Question: I've got a CSS problem. My DIVs are laying out differently depending on when I run my web app from the web server versus my local VS2010 development server.
My three inside DIVs (preButtons, navContainer, postButtons) are all displayed inline when I run locally, but when I publish and run from IIS 7.5 web server there is a line break after each div.
Any idea what I'm missing?
Here is the HTML:
'''
<style type="text/css">
div#pager div
{
display: inline-block;
}
#navContainer
{
width: 340px;
height: 28px;
overflow: hidden;
position: relative;
}
#reel
{
position: absolute;
top: 0;
left: 0;
width: 0;
}
</style>
<div id="pager" class="buttons">
<div id="preButtons"></div>
<div id="navContainer">
<div id="reel">
</div>
</div>
<div id="postButtons"></div>
</div>
'''
UPDATE:
Here is a screenshot of the problem in action. The blue border is because I have the "pager" div selected in IE developer tools.

UPDATE:
At the end of the day my issue was two-fold.
My HTML & CSS needed to be cleaned up as was indicated, but also my site was opening in compatibility mode. This was because the option "Display Intranet Sites in Compatibility View" was checked positive under Tools --> Compatibility View Settings. I think was set automatically when my company deployed IE8 to our desktops.
Thanks for everyone's help!
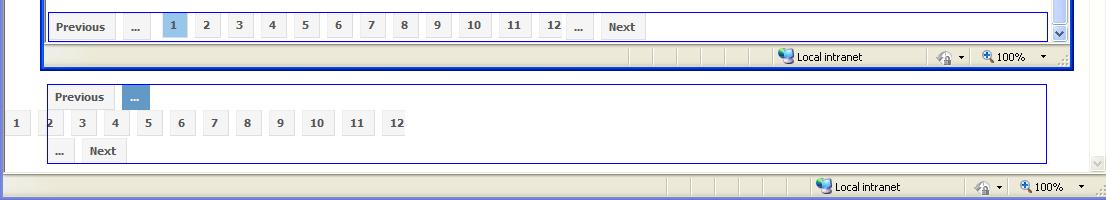
Answer: You can greatly simplify your code here. Take your three divs and put them in a container. Float all three left. Clear the float afterward. No more absolute positioning required. Done deal.
For example:
HTML:
'''
<div class="container">
<div class="floatleft"></div>
<div class="floatleft"></div>
<div class="floatleft"></div>
<div class="clear"></div>
</div>
'''
CSS:
'''
.floatleft {
float: left;
}
.clear {
clear:both;
}
'''
As an aside, depending on what you're paging it might be far easier to do a javascript grid such as <URL> which would negate the need to do any of this at all....